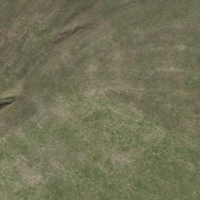
EUNIS habitat code: 24
Species observed at this site:
Melittis melissophyllum